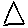
Label: triangle